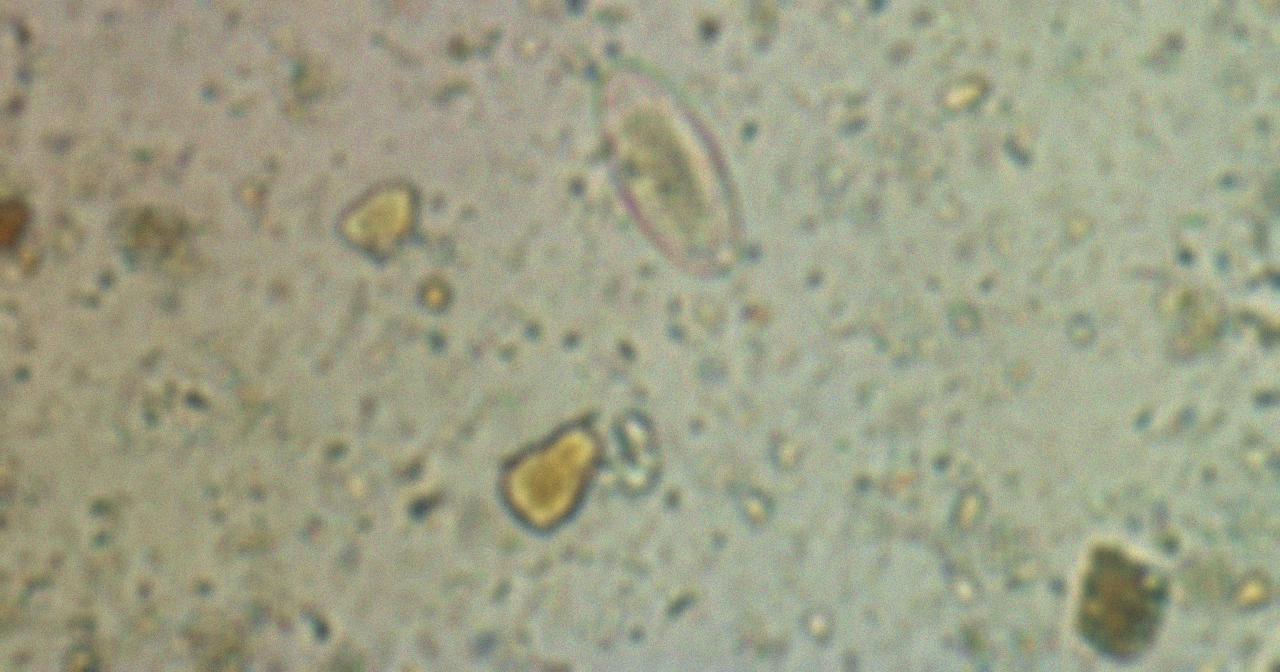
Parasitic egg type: Enterobius vermicularis